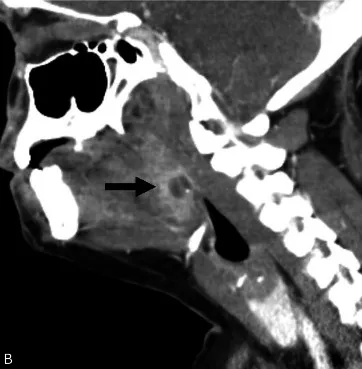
Computed tomography images of the neck. Sagittal. Contrast-enhanced CT scans of the neck demonstrate the presence of an isolated left ITA causing left palatine tonsil enlargement with central hypodensity and rim enhancement (black arrows). Septation is visualized as the hyperdense line within the left palatine tonsil. A small, circular, hyperdense calcification is visible in the inferior-posterior region of the left tonsil. . ITA - intratonsillar abscess.
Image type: radiology (ct)